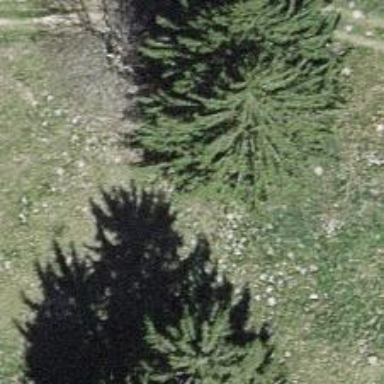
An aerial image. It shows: Row of trees in natural setting.